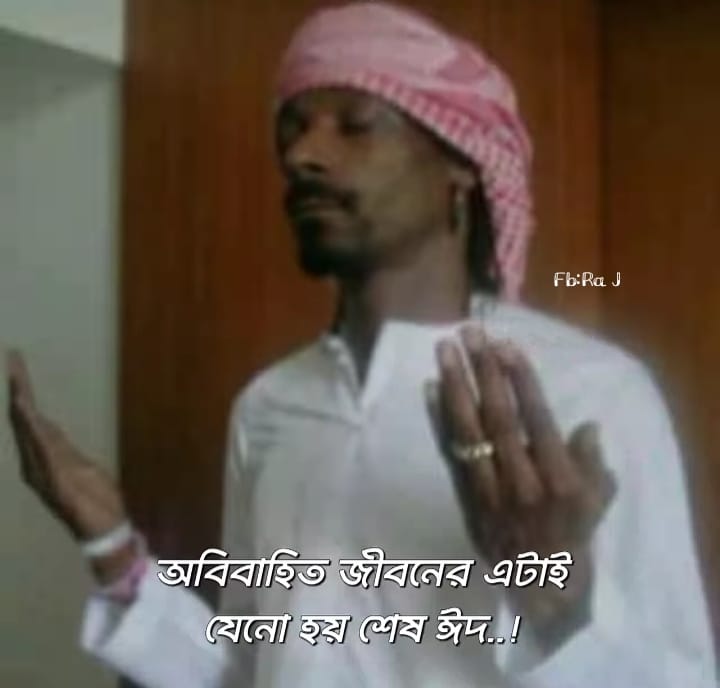
Text: অবিবাহিত জীবনের এটাই যেন হয় শেষ ঈদ
Label: Non Hate